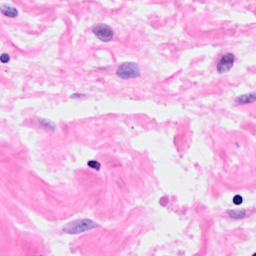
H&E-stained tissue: Breast